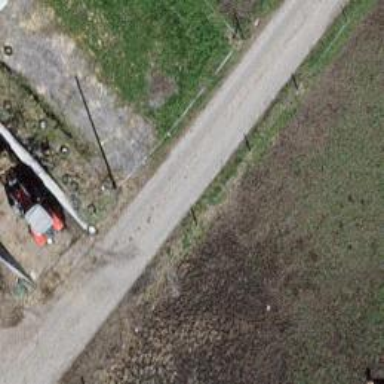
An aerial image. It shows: Minor power line.